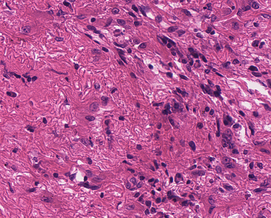
Tumor epithelial tissue: no
Tumor-associated stroma tissue: yes
Normal tissue: no